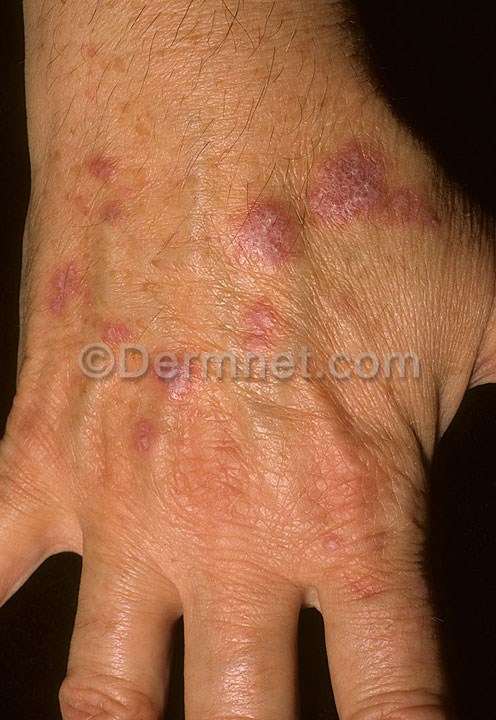
Disease: Nail Fungus and other Nail Disease